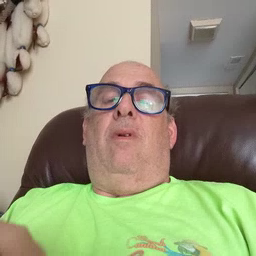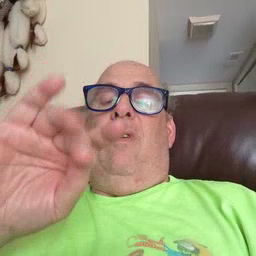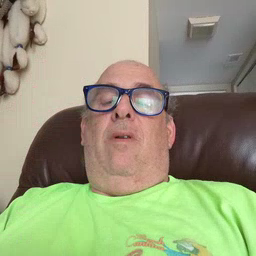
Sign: find